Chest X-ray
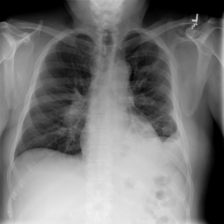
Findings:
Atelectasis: positive
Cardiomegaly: negative
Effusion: negative
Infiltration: negative
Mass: negative
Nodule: negative
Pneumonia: negative
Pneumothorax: negative
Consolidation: negative
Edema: negative
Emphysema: negative
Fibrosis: negative
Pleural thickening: negative
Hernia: negative